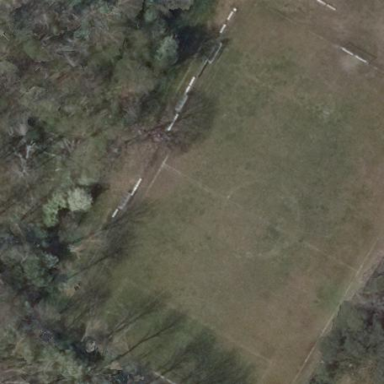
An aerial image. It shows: Soccer pitch for outdoor sports and leisure activities.